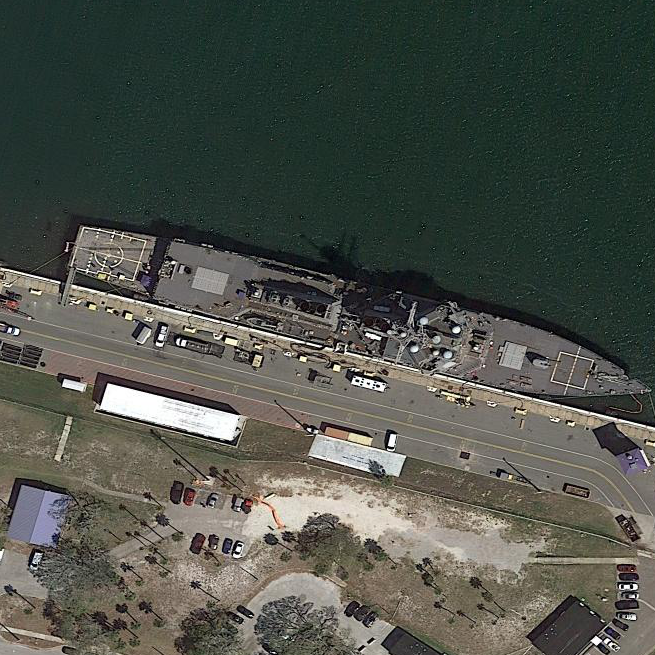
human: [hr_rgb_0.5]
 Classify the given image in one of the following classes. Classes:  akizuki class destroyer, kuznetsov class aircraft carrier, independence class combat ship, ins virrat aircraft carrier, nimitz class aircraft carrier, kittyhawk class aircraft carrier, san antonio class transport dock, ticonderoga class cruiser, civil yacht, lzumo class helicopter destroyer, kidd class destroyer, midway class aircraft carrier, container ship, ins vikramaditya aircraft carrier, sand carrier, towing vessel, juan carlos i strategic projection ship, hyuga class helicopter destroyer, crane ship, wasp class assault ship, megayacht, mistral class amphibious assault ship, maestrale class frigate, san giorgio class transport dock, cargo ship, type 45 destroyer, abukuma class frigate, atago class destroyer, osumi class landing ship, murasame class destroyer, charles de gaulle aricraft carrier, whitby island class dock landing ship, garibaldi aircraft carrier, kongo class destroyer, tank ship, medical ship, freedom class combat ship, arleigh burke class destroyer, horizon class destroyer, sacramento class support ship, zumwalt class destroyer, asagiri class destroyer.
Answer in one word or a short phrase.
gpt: Arleigh Burke class destroyer